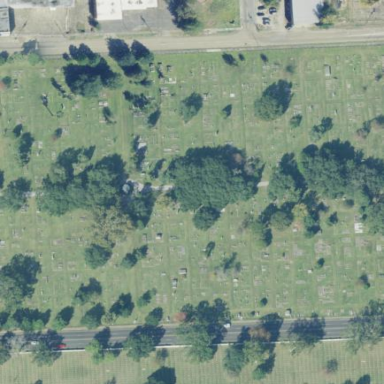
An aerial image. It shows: Cemetery.